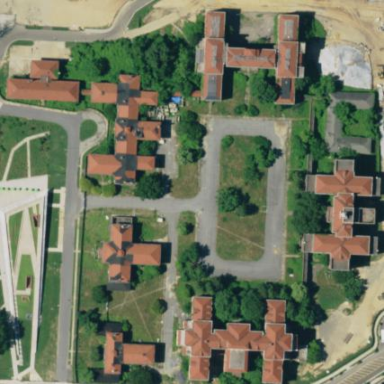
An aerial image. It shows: Historic hospital building.